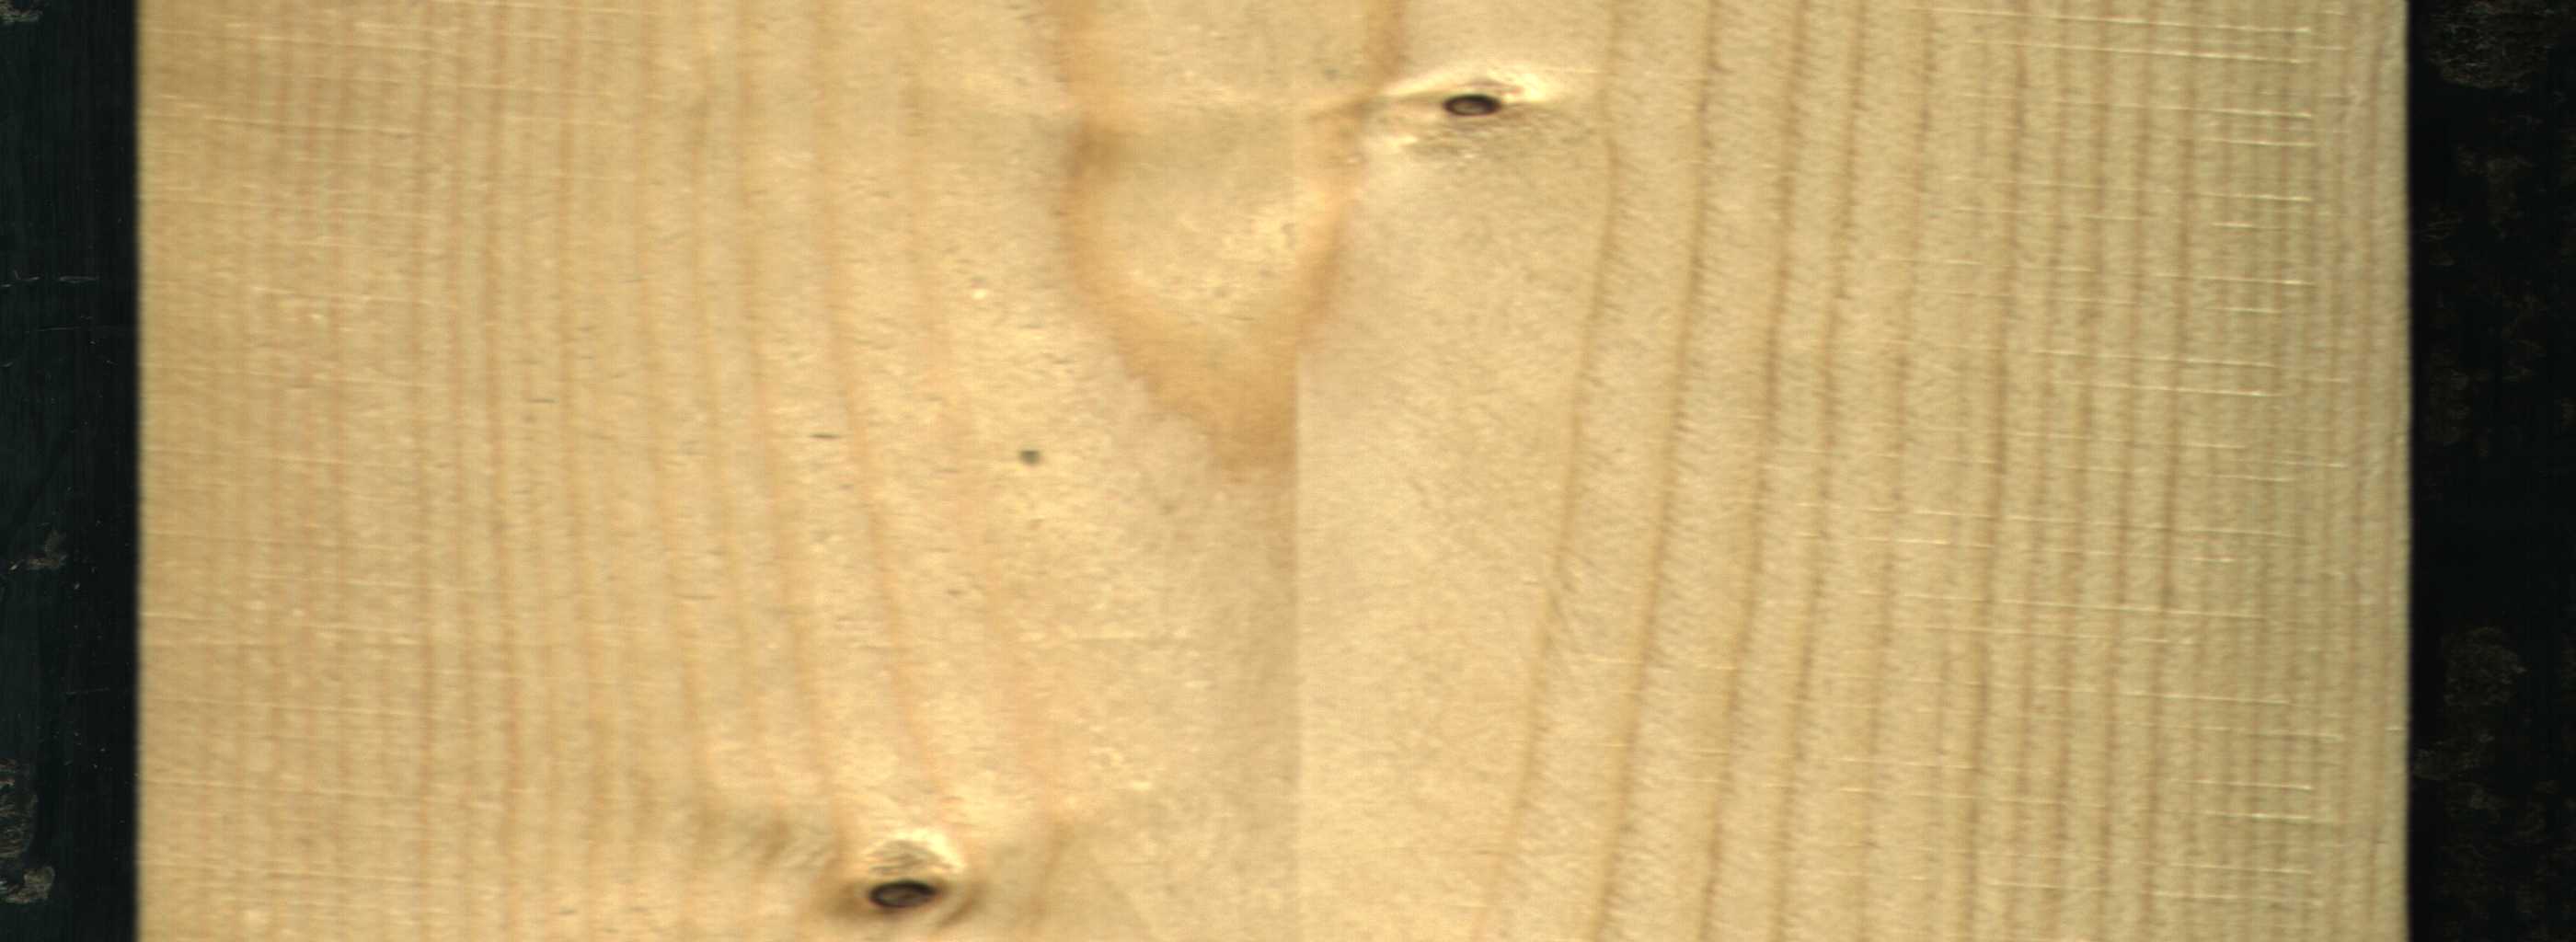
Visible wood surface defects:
Dead_Knot
Dead_Knot